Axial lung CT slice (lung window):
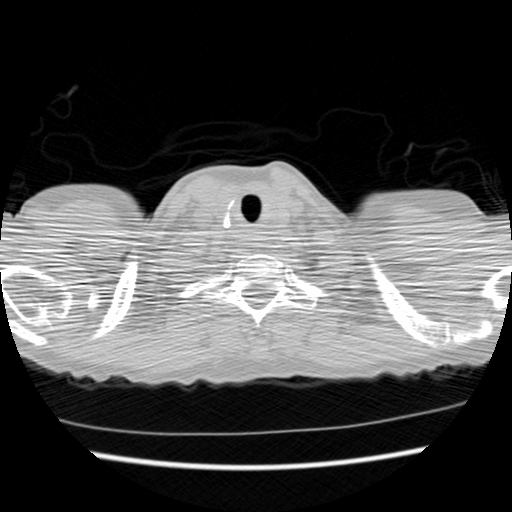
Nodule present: no